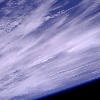
Label: cloud